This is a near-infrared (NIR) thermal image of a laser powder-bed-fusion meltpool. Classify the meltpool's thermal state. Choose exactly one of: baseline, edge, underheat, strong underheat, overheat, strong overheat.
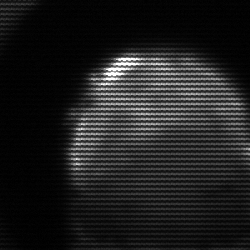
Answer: edge